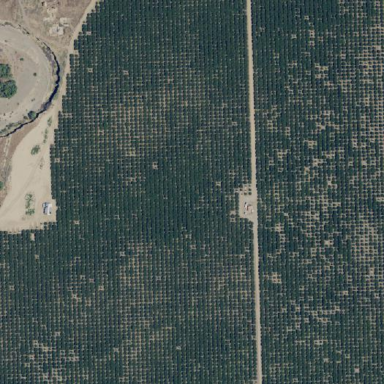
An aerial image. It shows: Orchard filled with persimmon trees.